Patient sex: M
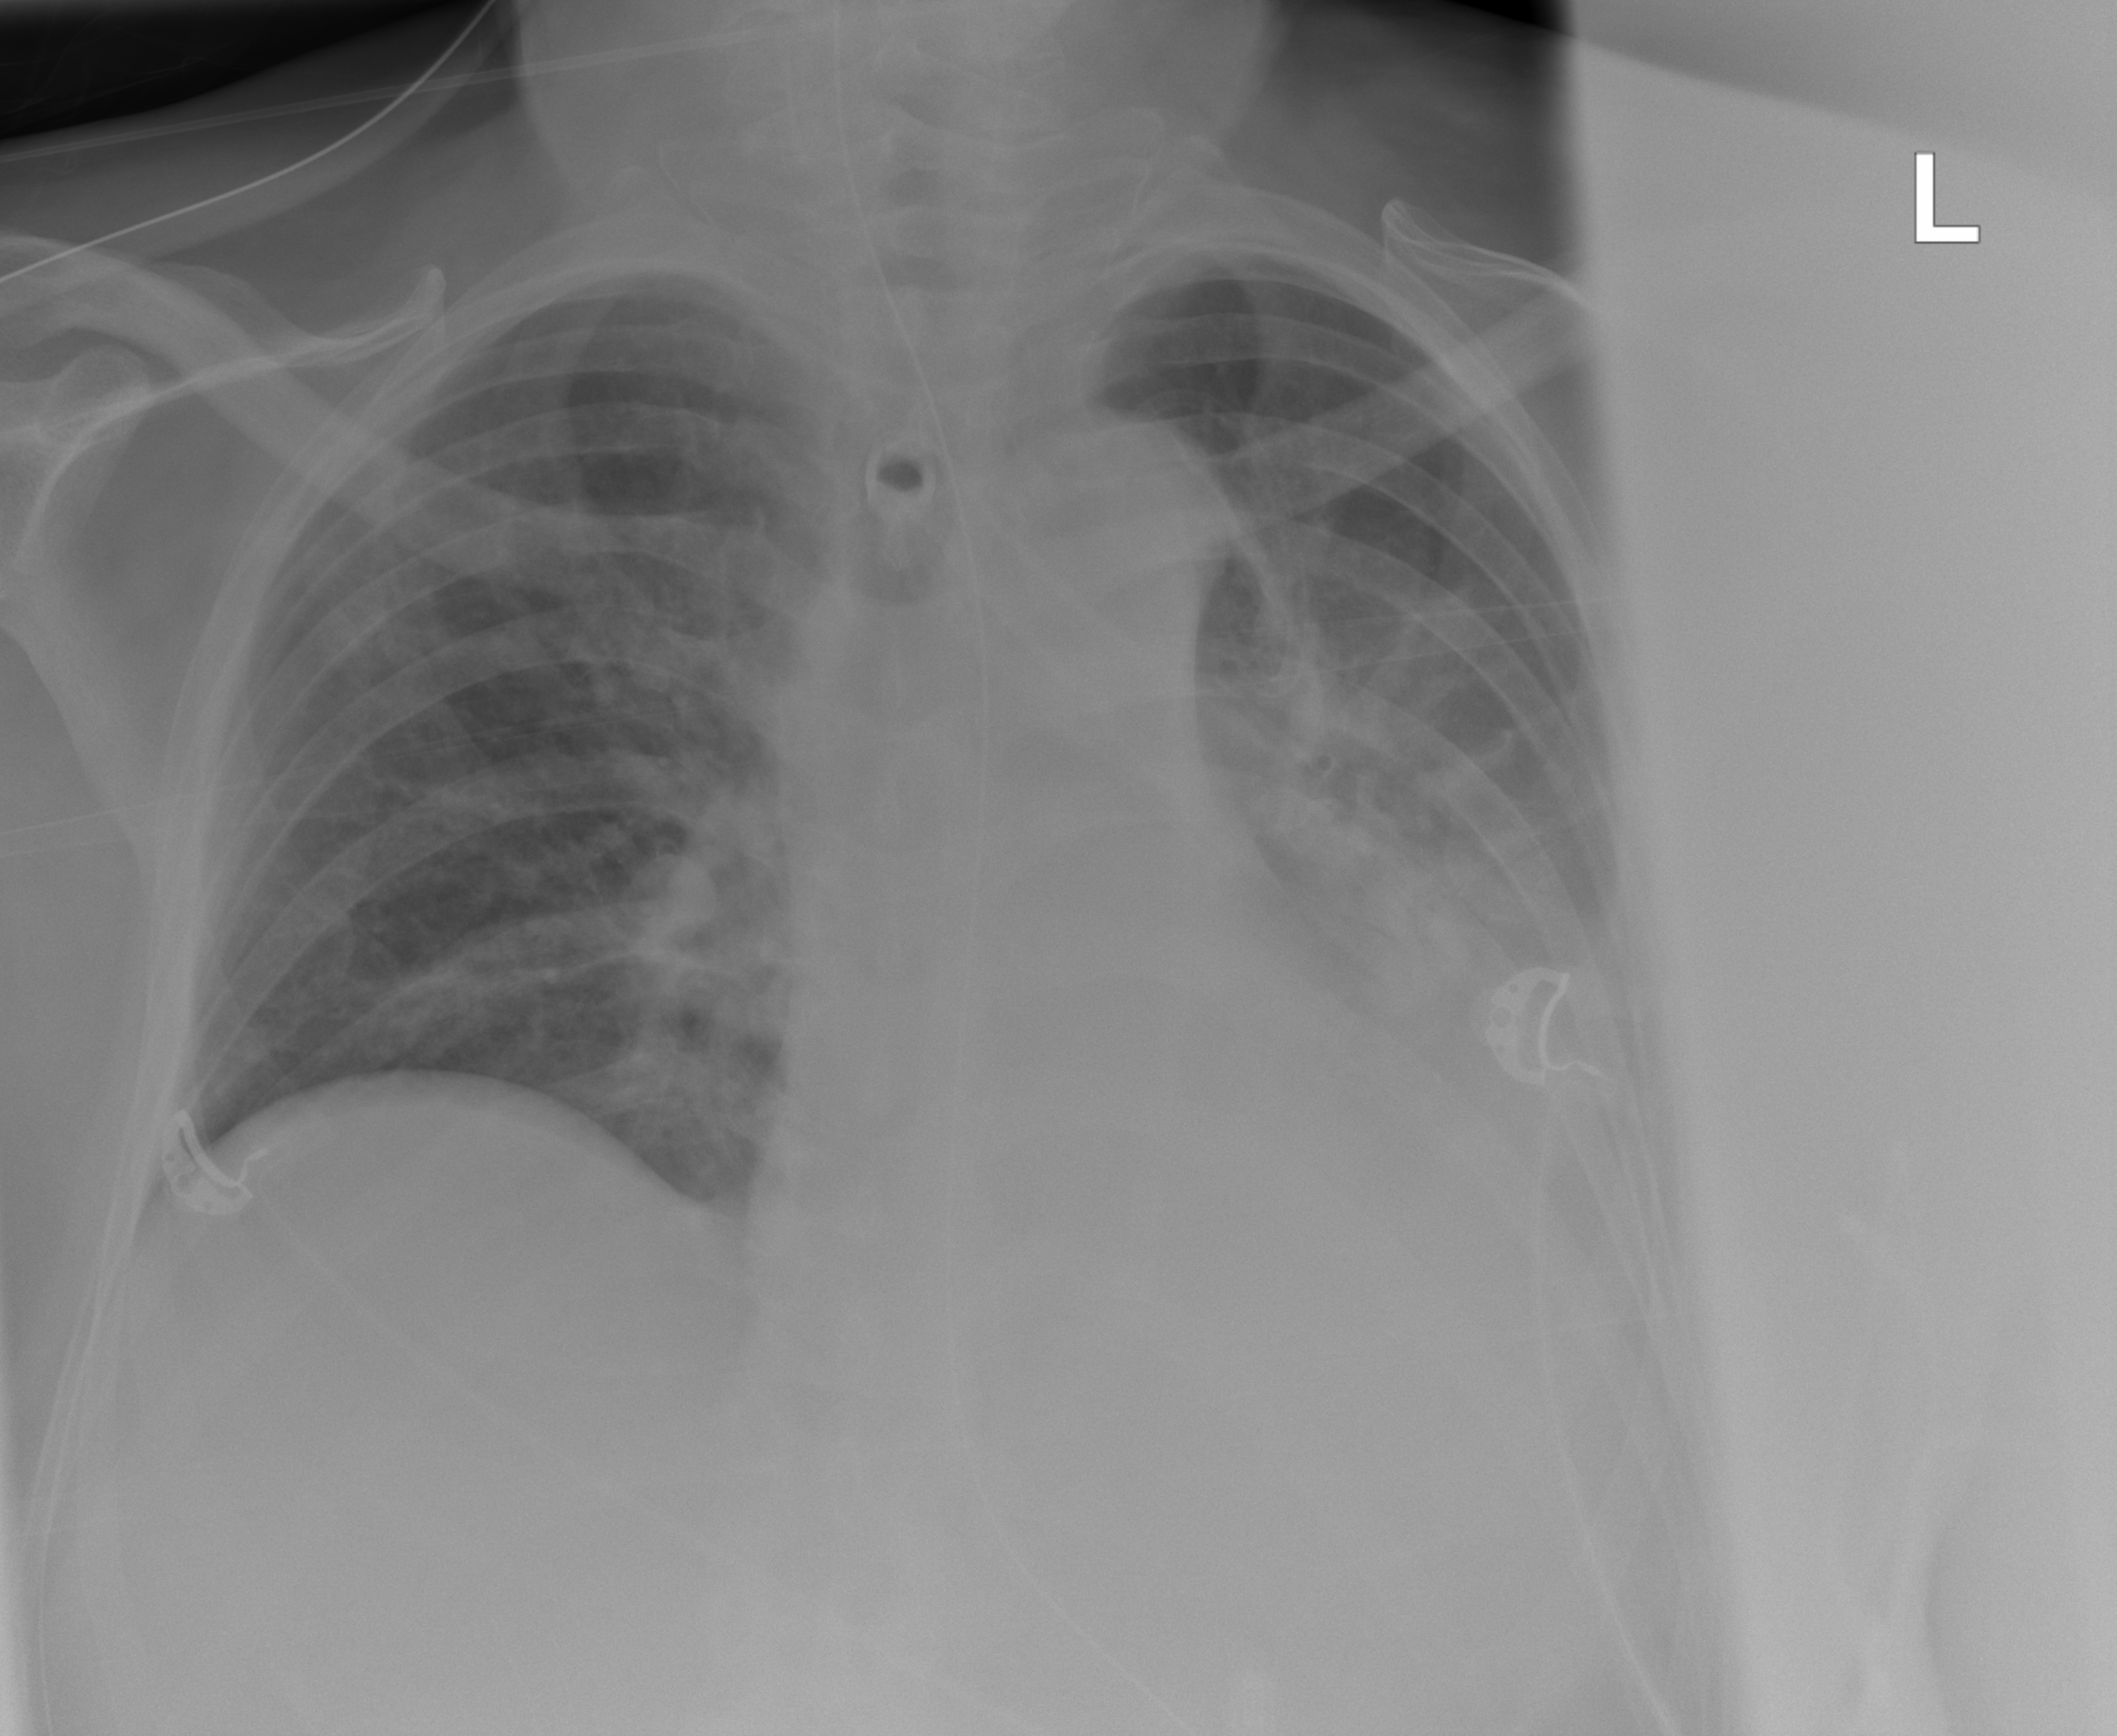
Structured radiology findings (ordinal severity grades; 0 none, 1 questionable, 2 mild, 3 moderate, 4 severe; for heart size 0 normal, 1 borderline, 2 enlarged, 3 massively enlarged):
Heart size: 1
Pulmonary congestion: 2
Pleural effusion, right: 1
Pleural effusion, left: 3
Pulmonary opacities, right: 2
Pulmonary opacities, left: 3
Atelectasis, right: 2
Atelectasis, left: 3